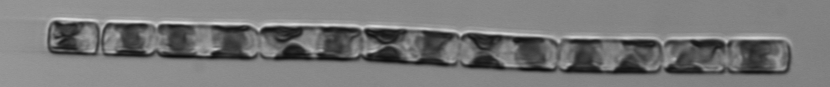
Label: Guinardia_delicatula